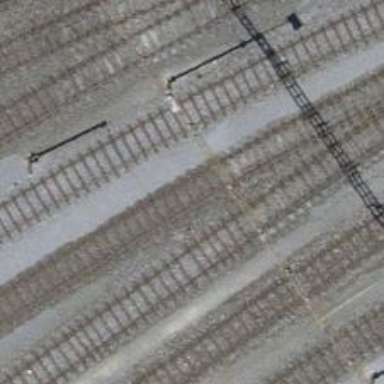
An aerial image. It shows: Yard with single rail track. The railway track is electrified with contact line for service purposes.